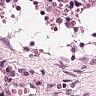
Metastatic tissue present: no